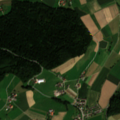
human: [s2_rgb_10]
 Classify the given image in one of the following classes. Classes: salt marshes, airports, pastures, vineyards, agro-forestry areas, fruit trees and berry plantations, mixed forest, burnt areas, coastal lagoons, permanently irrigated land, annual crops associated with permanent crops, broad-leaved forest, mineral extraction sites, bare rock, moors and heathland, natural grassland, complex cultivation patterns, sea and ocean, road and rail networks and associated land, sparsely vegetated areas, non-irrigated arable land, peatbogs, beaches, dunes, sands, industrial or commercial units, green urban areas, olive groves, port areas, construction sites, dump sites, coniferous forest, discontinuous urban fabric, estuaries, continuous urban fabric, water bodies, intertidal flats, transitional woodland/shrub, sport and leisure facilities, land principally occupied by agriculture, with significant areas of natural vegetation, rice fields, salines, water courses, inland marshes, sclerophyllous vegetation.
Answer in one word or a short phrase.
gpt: discontinuous urban fabric, non-irrigated arable land, complex cultivation patterns, coniferous forest